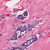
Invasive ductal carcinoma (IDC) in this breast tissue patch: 0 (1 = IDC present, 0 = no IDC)